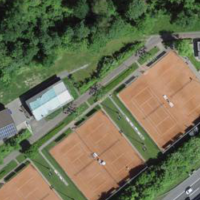
EUNIS habitat code: 57
Species observed at this site:
Lonicera acuminata